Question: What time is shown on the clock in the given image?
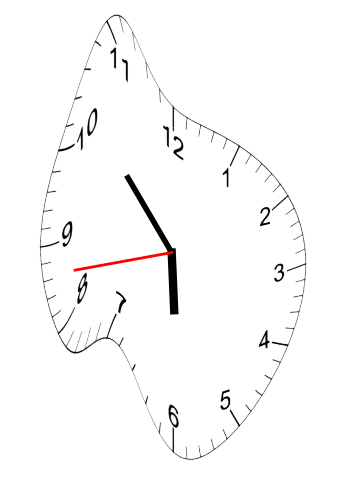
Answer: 05:52:43